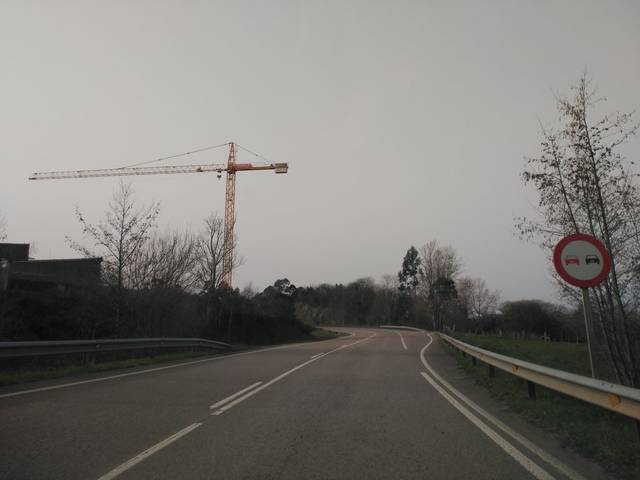
Region: Spain
Coordinates: 43.343, -4.271